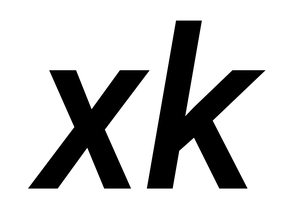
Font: Roboto-Italic_Medium_Italic